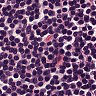
Metastatic tissue present: no